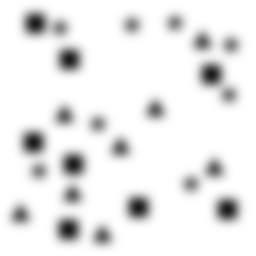
Squares: 8
Triangles: 8
Stars: 8
Total shapes: 24